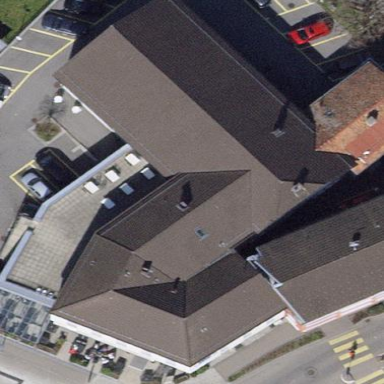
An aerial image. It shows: Hotel building.